Aerial crown-view tile of a tropical tree (Barro Colorado Island, Panama), acquired 20240813:
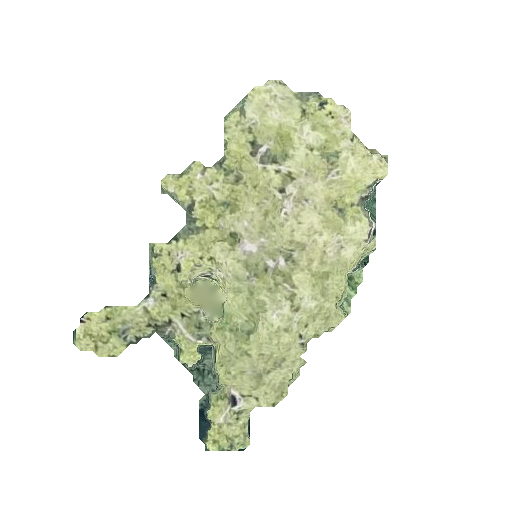
Species: Poulsenia armata
GBIF accepted scientific name: Poulsenia armata
Crown area: 85.998 m²